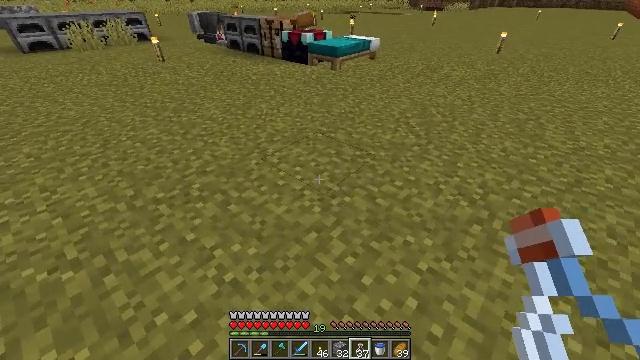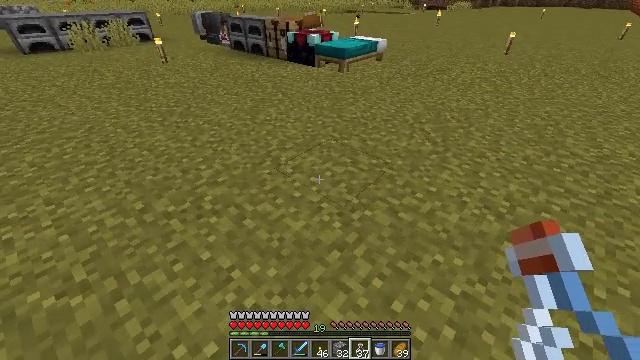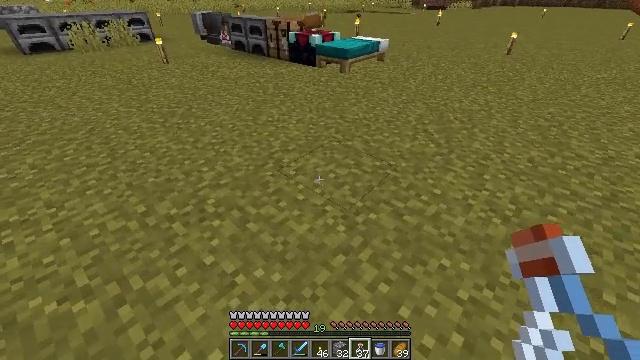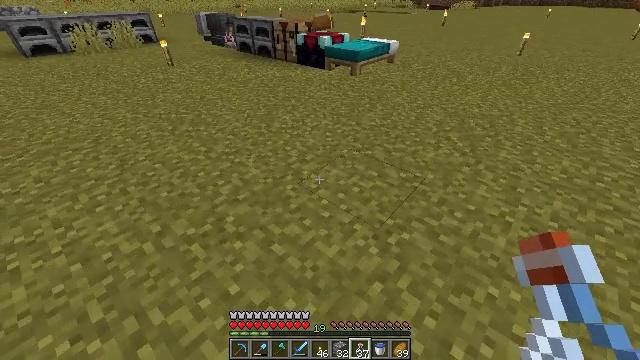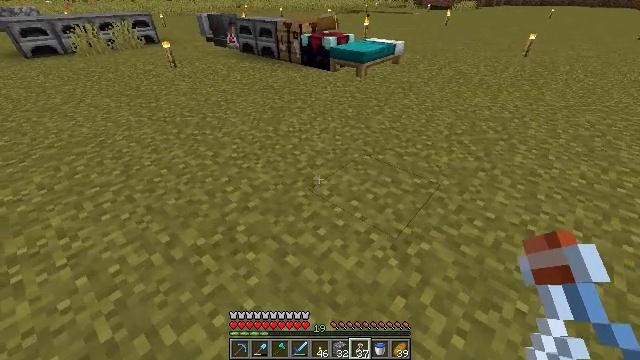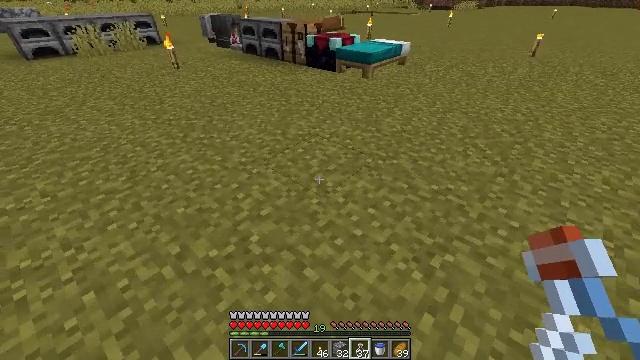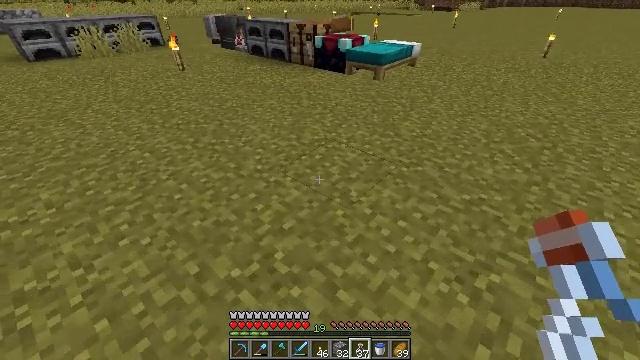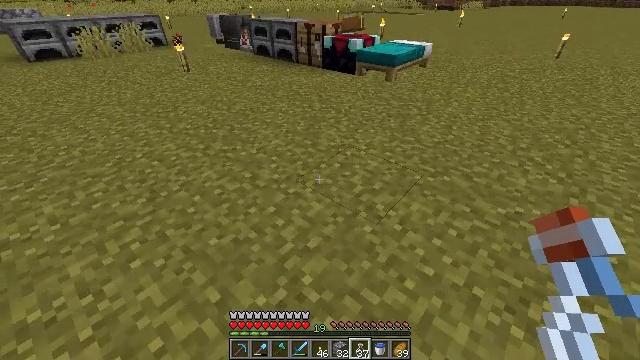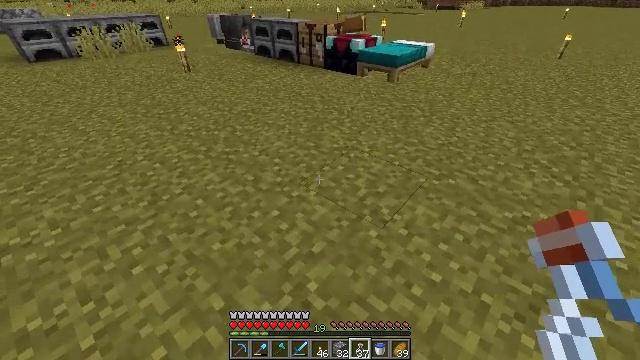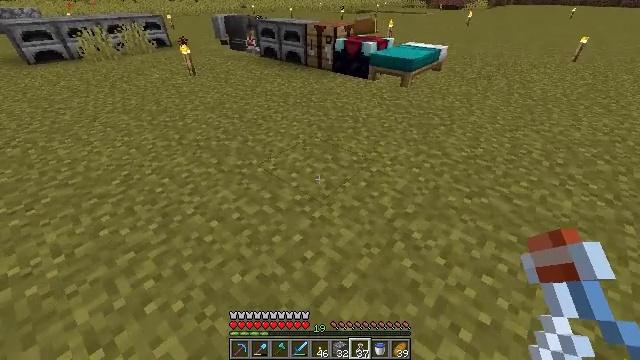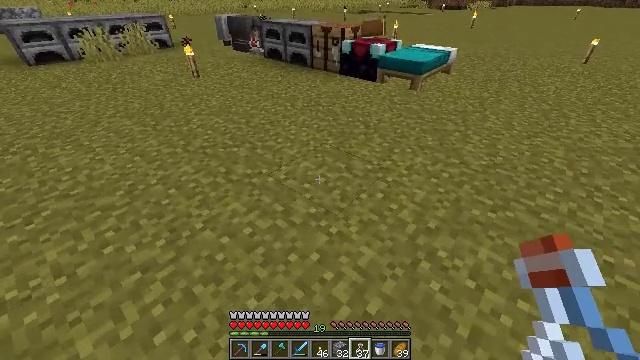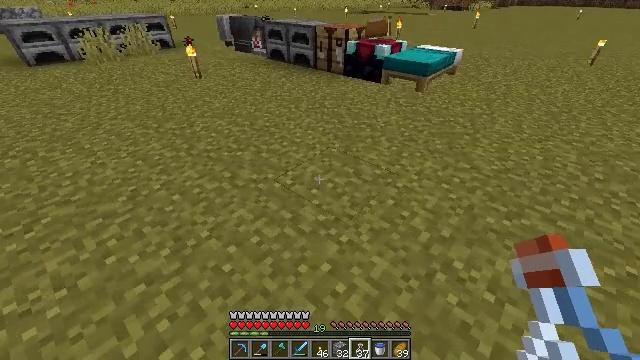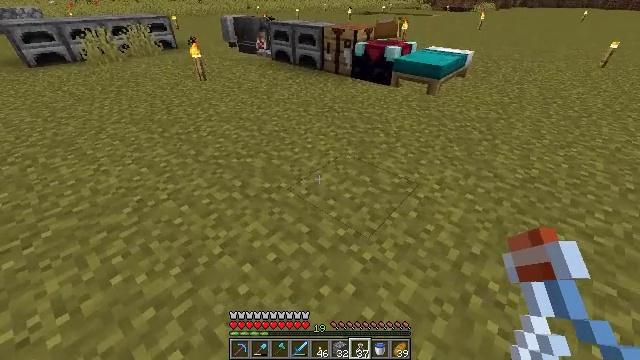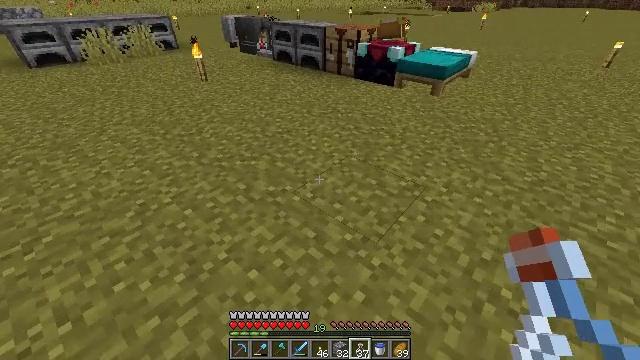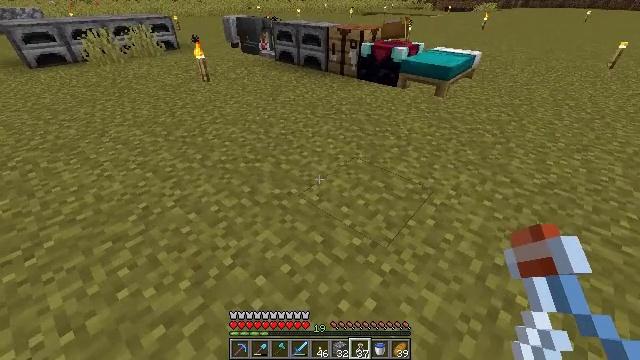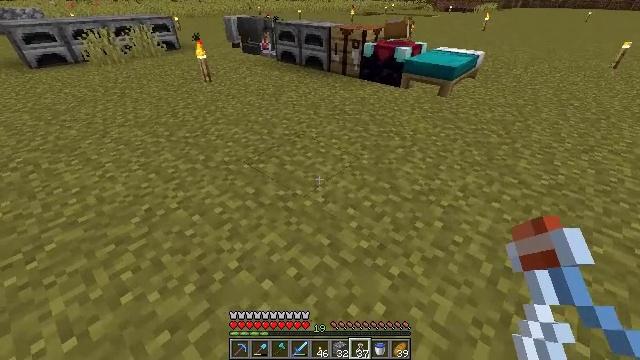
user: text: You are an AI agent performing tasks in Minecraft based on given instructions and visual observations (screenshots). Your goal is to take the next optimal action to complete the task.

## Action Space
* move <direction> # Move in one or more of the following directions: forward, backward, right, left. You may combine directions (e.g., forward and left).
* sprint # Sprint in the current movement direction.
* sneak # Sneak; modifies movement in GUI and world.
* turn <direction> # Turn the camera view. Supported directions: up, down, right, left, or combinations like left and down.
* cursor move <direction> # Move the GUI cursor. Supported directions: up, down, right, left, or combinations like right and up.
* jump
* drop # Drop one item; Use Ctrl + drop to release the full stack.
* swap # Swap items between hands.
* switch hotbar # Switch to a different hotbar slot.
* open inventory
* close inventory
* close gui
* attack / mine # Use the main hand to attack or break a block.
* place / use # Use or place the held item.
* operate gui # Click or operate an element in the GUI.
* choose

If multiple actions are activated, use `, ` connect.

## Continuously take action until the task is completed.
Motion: motion action
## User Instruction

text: Remove a glass bottle from the inventory.
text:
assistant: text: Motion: move forward and move left
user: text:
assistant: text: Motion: move forward and move left
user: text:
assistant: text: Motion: move forward and move left
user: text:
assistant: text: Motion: move forward and move left
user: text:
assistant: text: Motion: move forward and move left
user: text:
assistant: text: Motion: move forward and move left
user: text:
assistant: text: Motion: move forward and move left
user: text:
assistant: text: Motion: move forward and move left
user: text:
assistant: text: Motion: move forward and move left
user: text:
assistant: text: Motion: move forward and move left
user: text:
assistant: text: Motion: move forward and move left
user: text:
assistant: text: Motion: move forward and move left
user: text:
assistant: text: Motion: no_op
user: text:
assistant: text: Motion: no_op
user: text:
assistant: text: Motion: no_op
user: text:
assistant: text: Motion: no_op
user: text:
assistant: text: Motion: no_op
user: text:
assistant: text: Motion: turn up
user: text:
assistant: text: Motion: no_op
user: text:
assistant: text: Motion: no_op
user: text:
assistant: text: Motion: no_op
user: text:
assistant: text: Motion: no_op
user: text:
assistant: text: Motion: no_op
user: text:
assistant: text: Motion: no_op
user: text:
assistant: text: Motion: no_op
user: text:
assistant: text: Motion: no_op
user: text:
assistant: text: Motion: no_op
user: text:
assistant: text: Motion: no_op
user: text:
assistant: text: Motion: no_op
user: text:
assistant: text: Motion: no_op